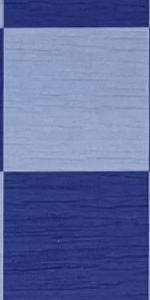
Label: Empty